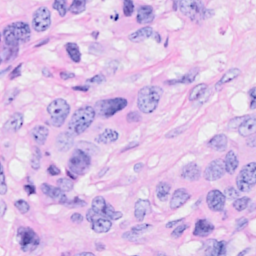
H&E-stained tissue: Breast